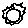
Label: sun